Question: I have a few inequalities regarding '{x,y}', that satisfies the following equations:
'''
x>=0
y>=0
f(x,y)=x^2+y^2>=100
g(x,y)=x^2+y^2<=200
'''
'x''y'
Graphically it can be represented as follows, the blue region is the region that satisfies the above inequalities:

The question now is, is there any function in Matlab that finds every admissible pair of '{x,y}'? If there is an algorithm to do this kind of thing I would be glad to hear about it as well.
Of course, one approach we can always use is brute force approach where we test every possible combination of '{x,y}' to see whether the inequalities are satisfied. But this is the last resort, because it's time consuming. I'm looking for a clever algorithm that does this, or in the best case, an existing library that I can use straight-away.
The 'x^2+y^2>=100' 'and x^2+y^2<=200' are just examples; in reality 'f' and 'g' can be any polynomial functions of any degree.
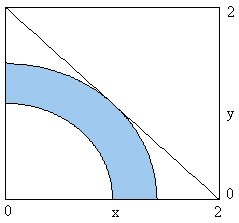
Answer: This is surely not possible to do in general for a general set of polynomial inequalities, by any method other than enumerative search, even if there are a finite number of solutions. (Perhaps I should say not trivial, as it is possible. Enumerative search will work, subject to floating point issues.) Note that the domain of interest need not be simply connected for higher order inequalities.
Edit: The OP has asked about how one might proceed to do a search.
Consider the problem
'''
x^3 + y^3 >= 1e12
x^4 + y^4 <= 1e16
x >= 0, y >= 0
'''
Solve for all integer solutions of this system. Note that integer programming in ANY form will not suffice here, since ALL integer solutions are requested.
Use of meshgrid here would force us to look at points in the domain (0:10000)X(0:10000). So it would force us to sample a set of 1e8 points, testing every point to see if they satisfy the constraints.
A simple loop can potentially be more efficient than that, although it will still require some effort.
'''
% Note that I will store these in a cell array,
% since I cannot preallocate the results.
tic
xmax = 10000;
xy = cell(1,xmax);
for x = 0:xmax
% solve for y, given x. This requires us to
% solve for those values of y such that
% y^3 >= 1e12 - x.^3
% y^4 <= 1e16 - x.^4
% These are simple expressions to solve for.
y = ceil((1e12 - x.^3).^(1/3)):floor((1e16 - x.^4).^0.25);
n = numel(y);
if n > 0
xy{x+1} = [repmat(x,1,n);y];
end
end
% flatten the cell array
xy = cell2mat(xy);
toc
'''
The time required was...
'''
Elapsed time is 0.600419 seconds.
'''
Of the 100020001 combinations that we might have tested for, how many solutions did we find?
'''
size(xy)
ans =
2 <PHONE>
'''
Admittedly, the exhaustive search is simpler to write.
'''
tic
[x,y] = meshgrid(0:10000);
k = (x.^3 + y.^3 >= 1e12) & (x.^4 + y.^4 <= 1e16);
xy = [x(k),y(k)];
toc
'''
I ran this on a 64 bit machine, with 8 gig of ram. But even so the test itself was a CPU hog.
'''
Elapsed time is 50.182385 seconds.
'''
Note that floating point considerations will sometimes cause a different number of points to be found, depending on how the computations are done.
Finally, if your constraint equations are more complex, you might need to use roots in the expression for the bounds on y, to help identify where the constraints are satisfied. The nice thing here is it still works for more complicated polynomial bounds.